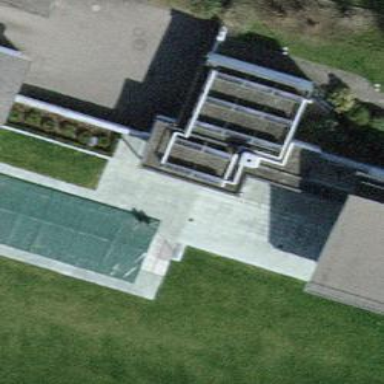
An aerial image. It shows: Outdoor swimming pool on leisure land.